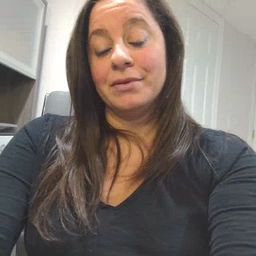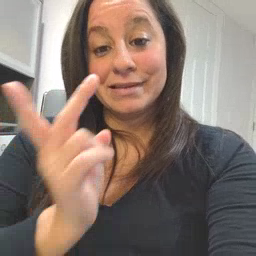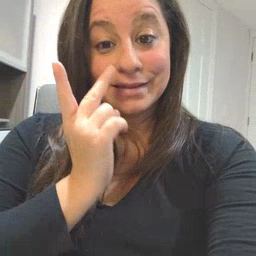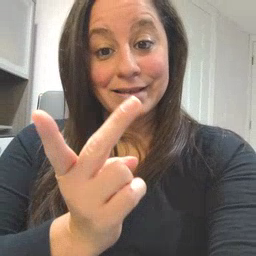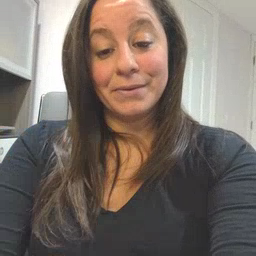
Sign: see